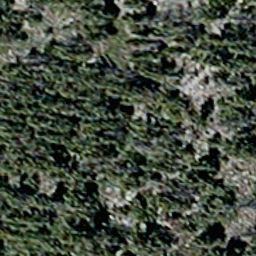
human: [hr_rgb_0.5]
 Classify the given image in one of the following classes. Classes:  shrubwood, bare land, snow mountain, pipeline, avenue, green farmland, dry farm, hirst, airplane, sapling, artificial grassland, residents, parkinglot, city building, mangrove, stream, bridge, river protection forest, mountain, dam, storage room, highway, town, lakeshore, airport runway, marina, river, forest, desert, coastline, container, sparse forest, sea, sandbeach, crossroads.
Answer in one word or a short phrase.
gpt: sparse forest